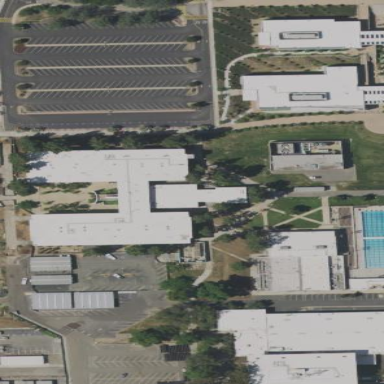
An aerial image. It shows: College building.